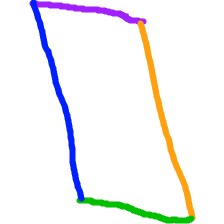
Shape: parallelogram